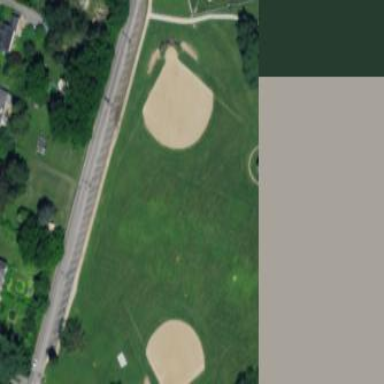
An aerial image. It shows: Baseball pitch for leisure land activities.